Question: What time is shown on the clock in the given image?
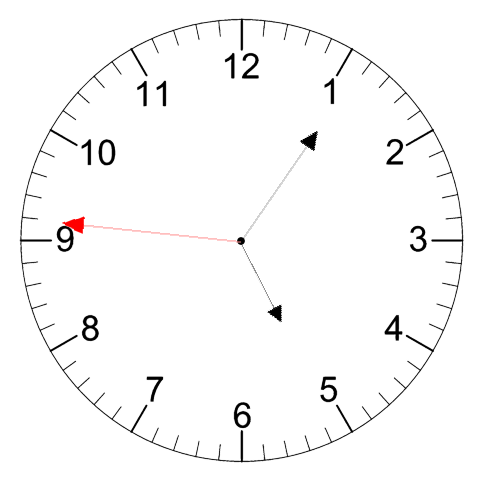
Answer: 05:05:46